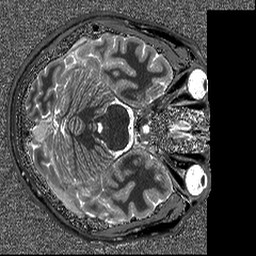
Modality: T1map
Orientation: axial
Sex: male